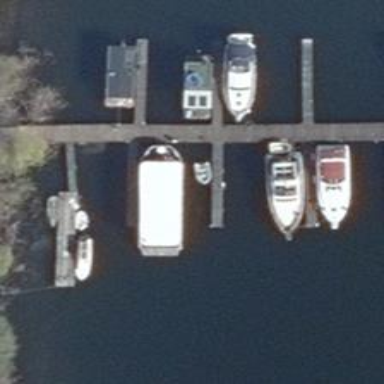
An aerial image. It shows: Man-made pier.